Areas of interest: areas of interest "Chuanhua Chengtong Highway Logistics Park"
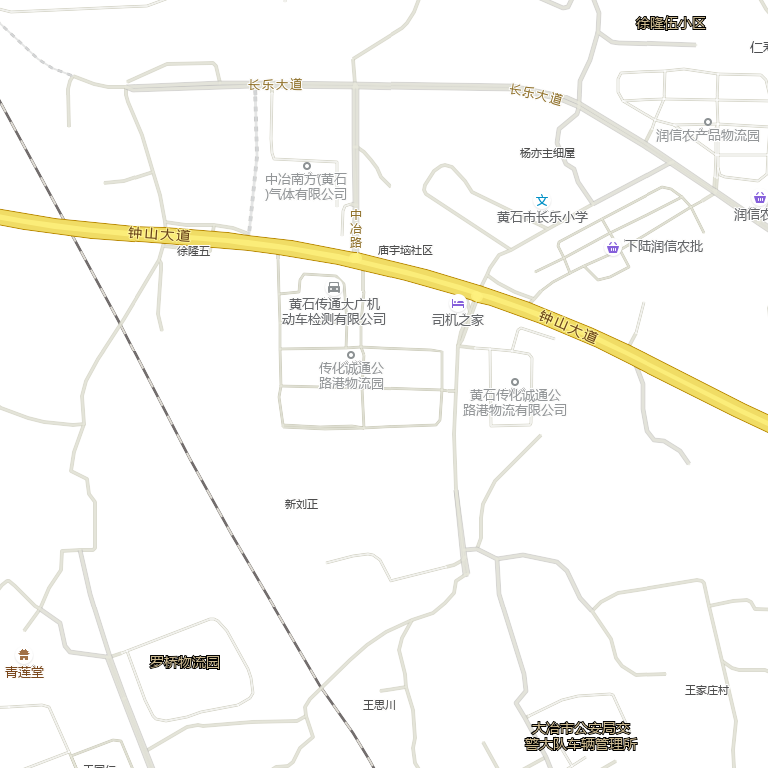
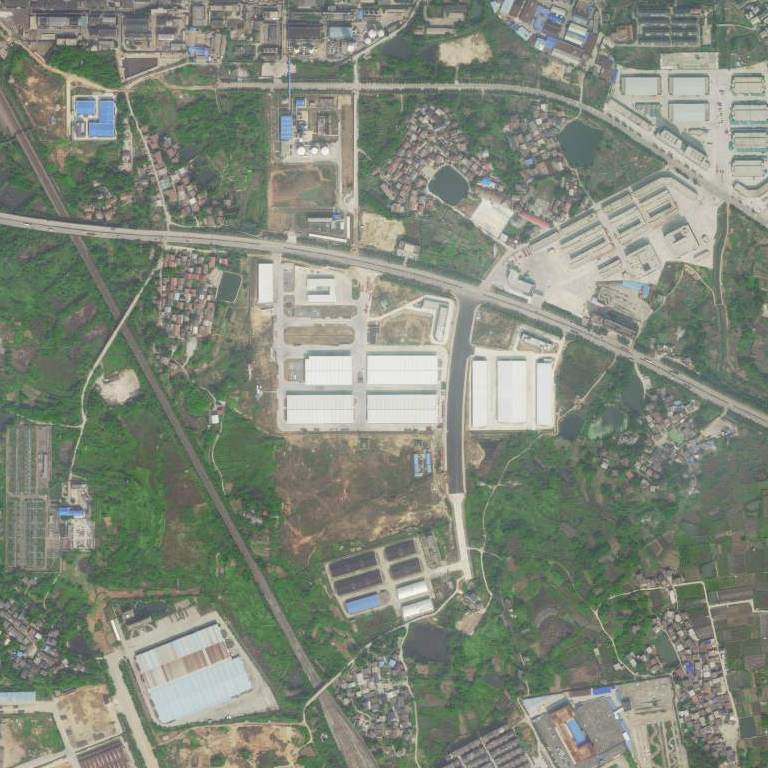